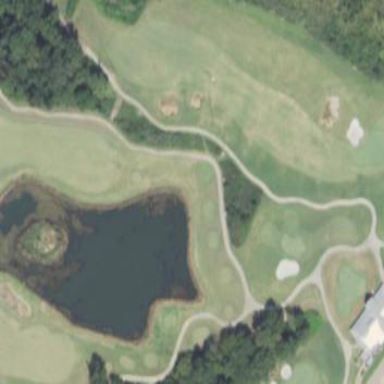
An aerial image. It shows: Water hazard on golf course.